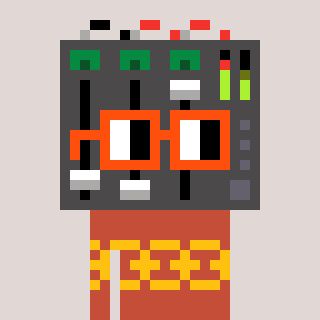
a pixel art character with square orange glasses, a mixer-shaped head and a rust-colored body on a warm background